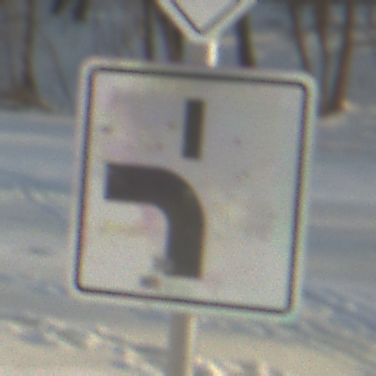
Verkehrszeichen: VerlaufVorfahrtsstrasse5
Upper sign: Vorfahrtsstrasse
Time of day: MorningAfternoon
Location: Outdoor (Suburban)
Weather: PartlyCloudy
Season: NotSpecified
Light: Natural